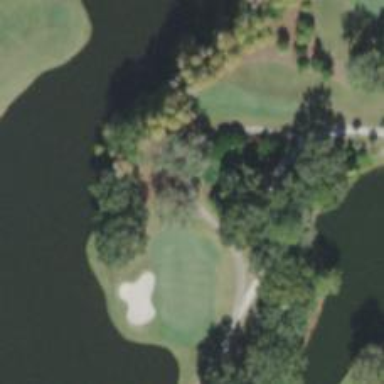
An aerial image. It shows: Path designated for golf carts.